Interaction volume radius: 5 \u00c5
Interaction volume height: 40 \u00c5
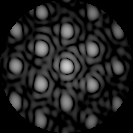
Disorder parameter: 0.234